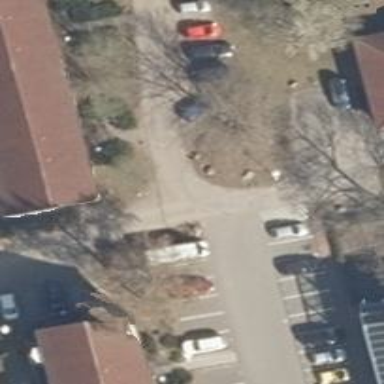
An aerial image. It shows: Residential road with asphalt surface and no sidewalks.